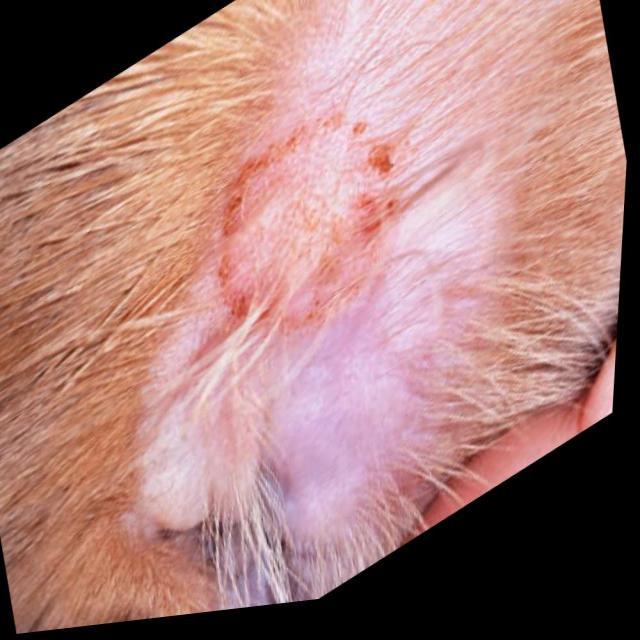
Canine ringworm (Dermatophytosis) — fungal infection caused by Microsporum or Trichophyton. Presents with circular alopecia, scaling, crusting, and broken hairs.